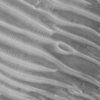
Label: not_dusty